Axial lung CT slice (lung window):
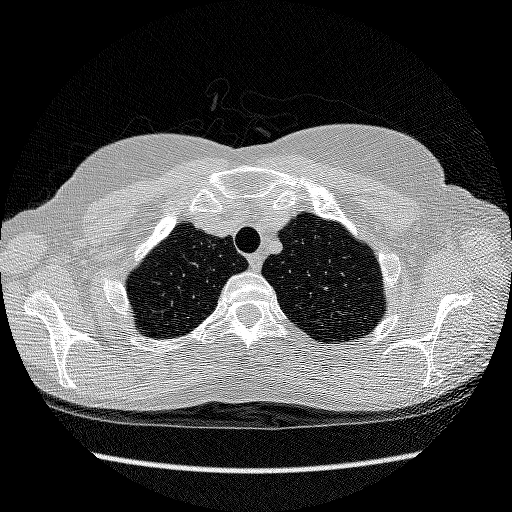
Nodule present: no